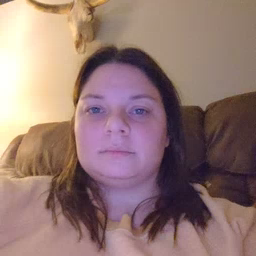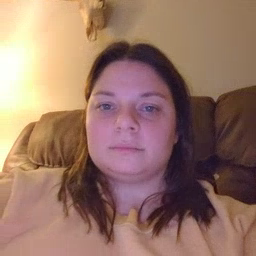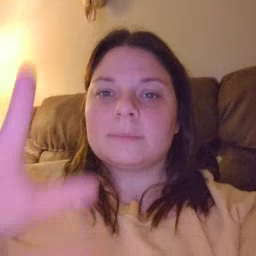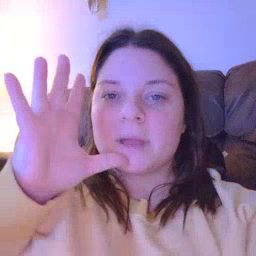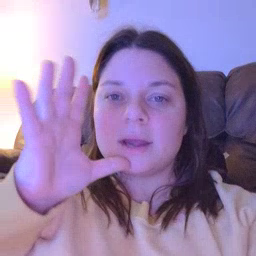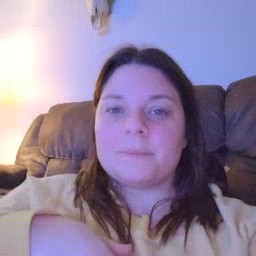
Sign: mom